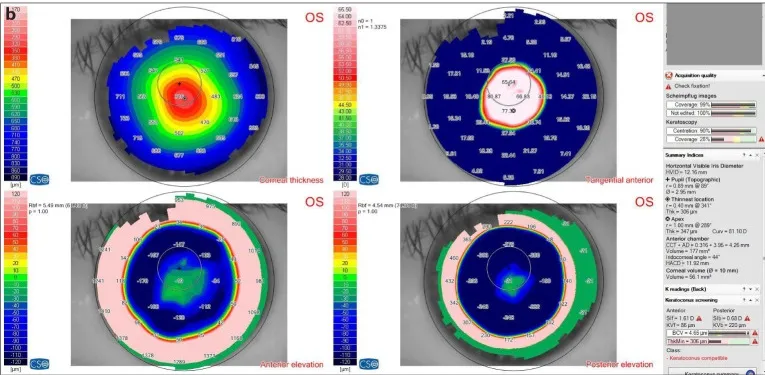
(b) Corneal topography of Case 2.
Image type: pathology (fish)